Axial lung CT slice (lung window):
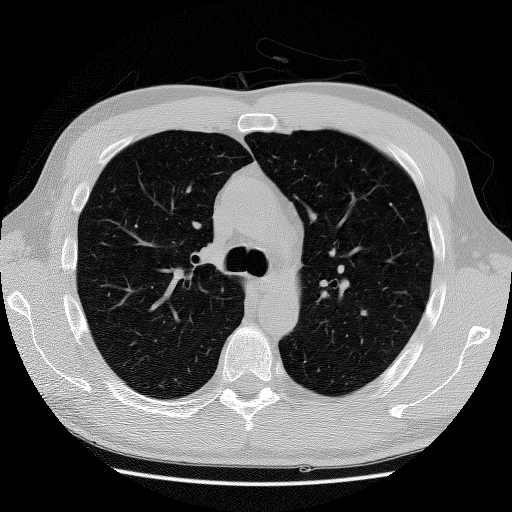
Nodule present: no